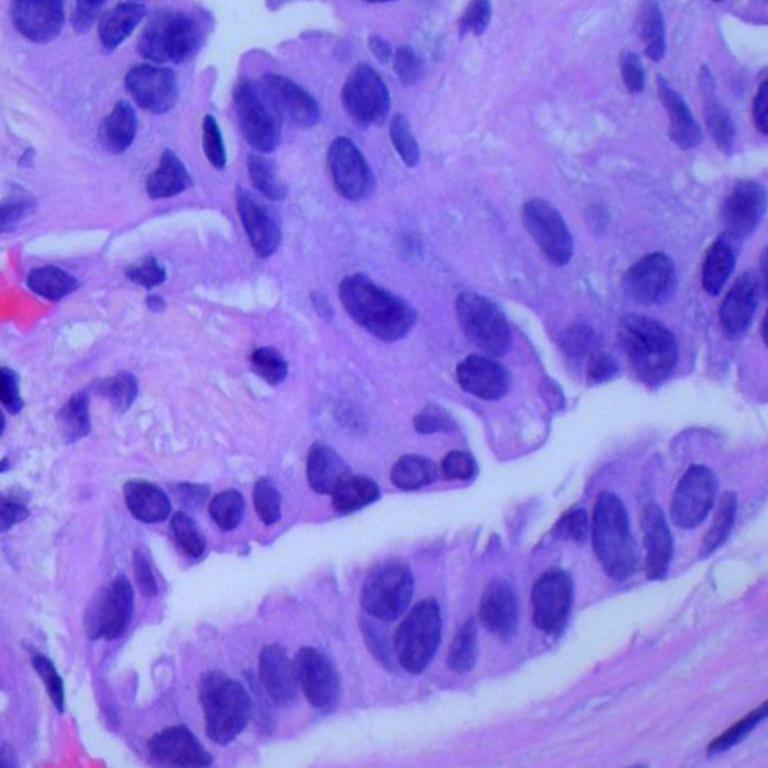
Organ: lung
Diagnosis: adenocarcinomas